Question: I am trying to use the Graphical Layout editor to make my app, so far so good but now I am in this problem:

I want the grey small textview to go a little higher but no matter what I do this isnt happening. How do those apps in the market have such beautiful GUIs when I can barely create a simple one? What are they using that I am not? :P Thanks.
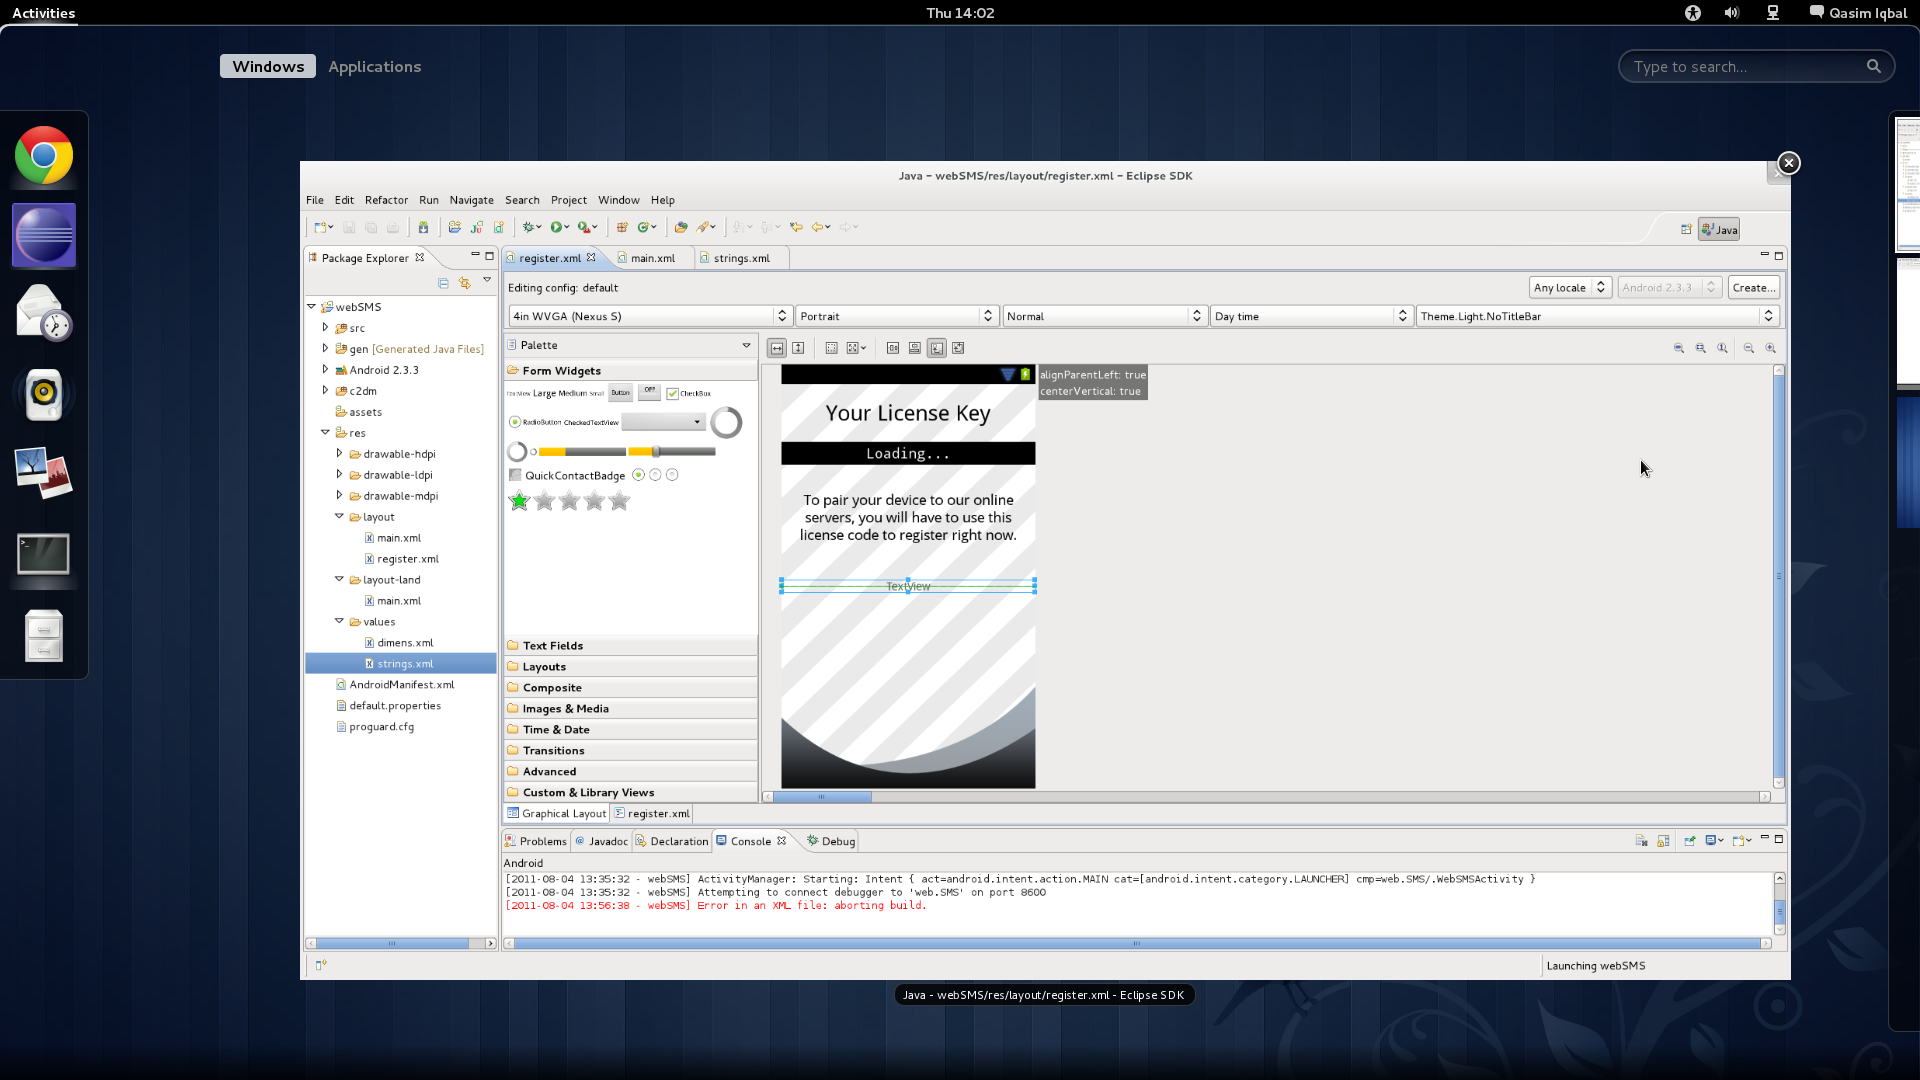
Answer: Well, To fine tune the UI, you will eventually have to edit the generated XML. It would be good if you start getting your hands dirty with the XMLs. Please post the XML and then anyone would be able to suggest what changes to make.
I think you would probably reduce the padding or margin of the textview above.